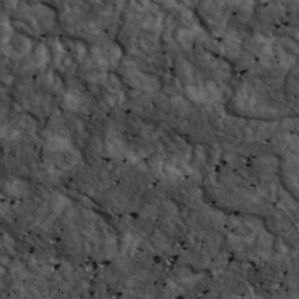
Label: non_frost